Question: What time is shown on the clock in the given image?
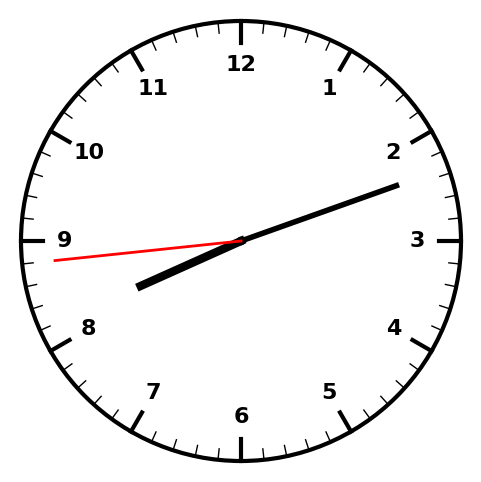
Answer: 08:11:44